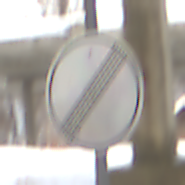
Verkehrszeichen: EndeSaemtlicherBegrenzungen
Umgebung: Roofed, Suburban
Tageszeit: MorningAfternoon
Wetter: PartlyCloudy
Licht: Natural
Jahreszeit: Winter
Kontrast: LowContrast